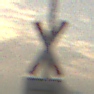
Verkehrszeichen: Andreaskreuz
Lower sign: RichtungsangabeDurchPfeile4
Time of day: SunriseSunset
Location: Outdoor (Nature)
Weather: PartlyCloudy
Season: NotSpecified
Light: Natural